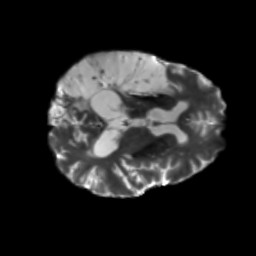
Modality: T2w
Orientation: axial
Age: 51
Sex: male
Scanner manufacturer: siemens
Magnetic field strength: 3 T
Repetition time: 5.47 s
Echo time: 0.0854 s